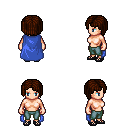
a pixel art fantasy rpg character, female body template, human, light skin, blue cape, teal pants, brown pageboy hairstyle, ghillies, four views (front, back, left, right), 2x2 character sprite sheet, small pixel art, hard edges, no anti-aliasing